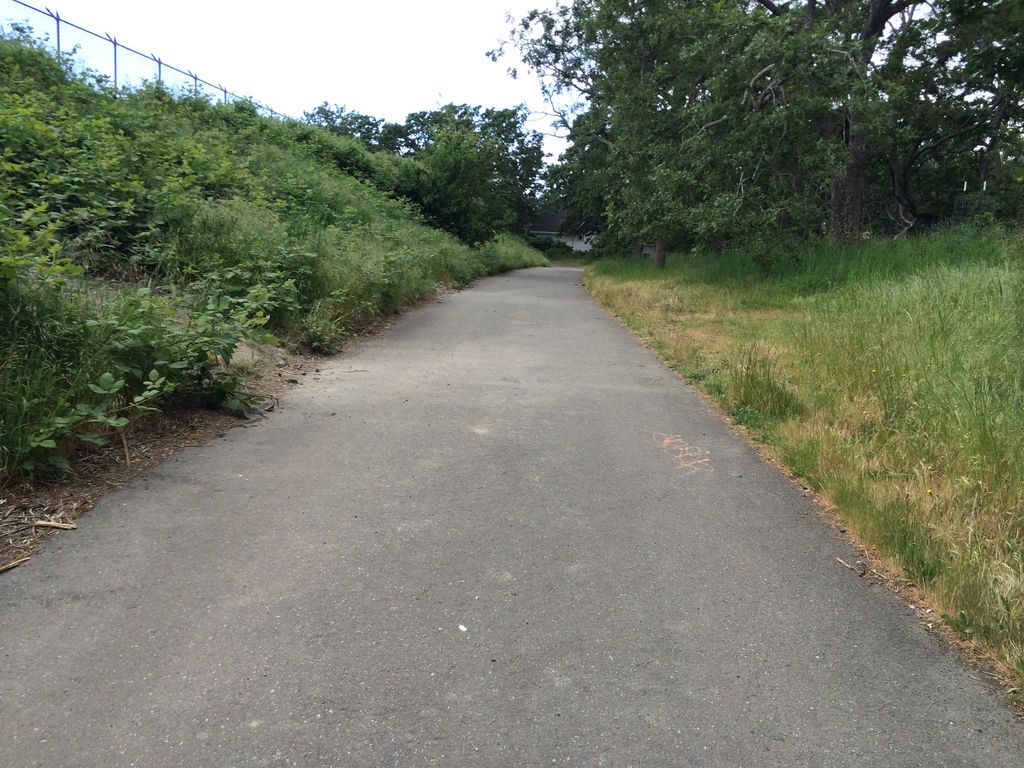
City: victoria